Question: My Code
'''
.newspaper {
-webkit-columns: 100px 12;
/* Chrome, Safari, Opera */
-moz-columns: 100px 12;
/* Firefox */
columns: 100px 12;
list-style-type: none;
/*font-size : 8px;*/
}
'''
'''
<ul class="newspaper">
<li title="Number fdgfsfsfdsfsdfsdfsdf">1.&nbsp;Number fdgfsfsfdsfsdfsdfsdf</li>
<li>2.&nbsp; number</li>
<li>3.&nbsp; number</li>
<li>4.&nbsp; number</li>
<li>5.&nbsp; number </li>
<li>6.&nbsp; number </li>
<li>7.&nbsp; number </li>
<li>8.&nbsp; number </li>
<li>9.&nbsp; number </li>
<li>10.&nbsp; number </li>
<li>11.&nbsp; number </li>
<li>12.&nbsp; number </li>
<li>13.&nbsp; number </li>
<li>14.&nbsp; number </li>
<li>15.&nbsp; number </li>
<li>16.&nbsp; number </li>
<li>17.&nbsp; number </li>
<li>18.&nbsp; number </li>
<li>19.&nbsp; number </li>
</ul>
'''
My view

I wanna to hide overflowed text in the column.
like
'''
1. Number fd // gfsfsfdsfsd par will be hidden
'''
How can i do that ?? any help will be appreciated
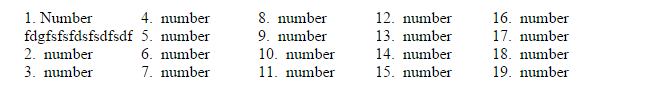
Answer: Try adding this css
'''
li{
width: 100px;
overflow: hidden;
white-space: nowrap;
}
'''